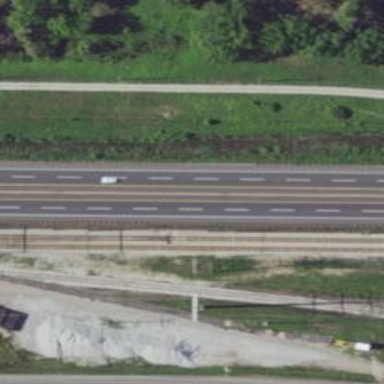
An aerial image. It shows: Railway with electrified contact lines.